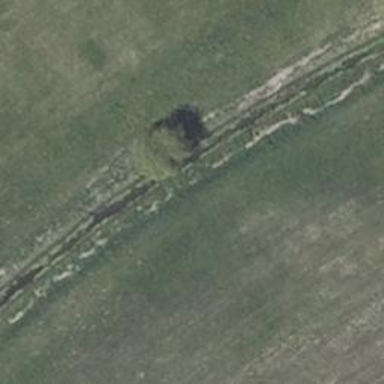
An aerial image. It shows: Deciduous broadleaved tree.